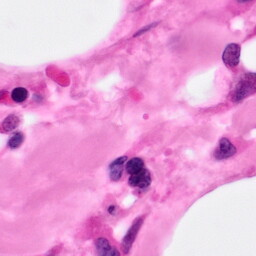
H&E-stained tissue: Pancreatic